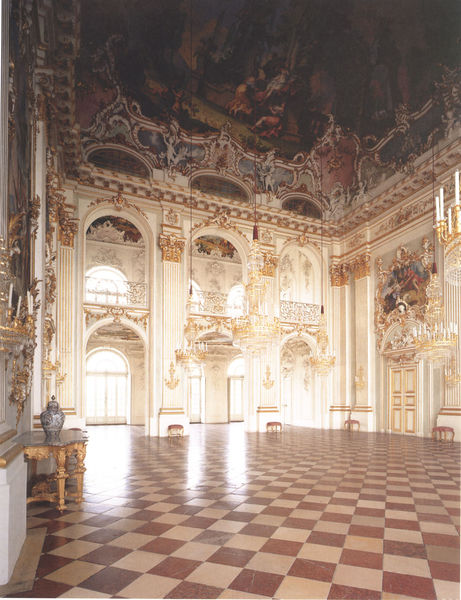
Titel: Schloss Nymphenburg bei München
Künstler: Agostino Barelli
Standort: München, Schloss Nymphenburg (EU - D - B)
Schlagwörter: gemälde, weiß, fenster, licht, raum, tisch, tür, zimmer, rot, schloss, karo, ornament, schachbrett, schachbrettmuster, barock, boden, gold, rokoko, vase, balkon, bogen, parkett, hocker, pilaster, saal, rundbogen, ornamente, wandgemälde, spiegeln, kerzen, kronleuchter, leuchter, stuck, hoch, galerie, bögen, fussboden, gefäß, palast, fliesen, kacheln, arkaden, sims, konsole, deckengemälde, deckenmalerei, kronleichter